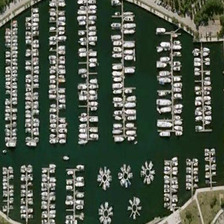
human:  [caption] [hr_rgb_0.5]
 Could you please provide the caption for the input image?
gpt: located among trees and lawns  the curve outlined port with rows of boats berthed compactly is surrounded by a path .

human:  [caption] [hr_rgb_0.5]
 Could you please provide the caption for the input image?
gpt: this port is full of rows of ships with only a few vacant spaces for docking .

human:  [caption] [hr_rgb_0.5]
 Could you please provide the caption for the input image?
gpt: located among trees and lawns  the curve outlined port with rows of boats berthed compactly is surrounded by a path .

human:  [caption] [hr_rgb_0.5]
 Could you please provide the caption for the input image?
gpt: located among trees and lawns  the curve outlined port with rows of boats berthed compactly is surrounded by a path .

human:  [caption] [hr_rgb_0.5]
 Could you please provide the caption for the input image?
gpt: many boats are orderly in a circle port near some green trees .